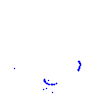
Particle: proton